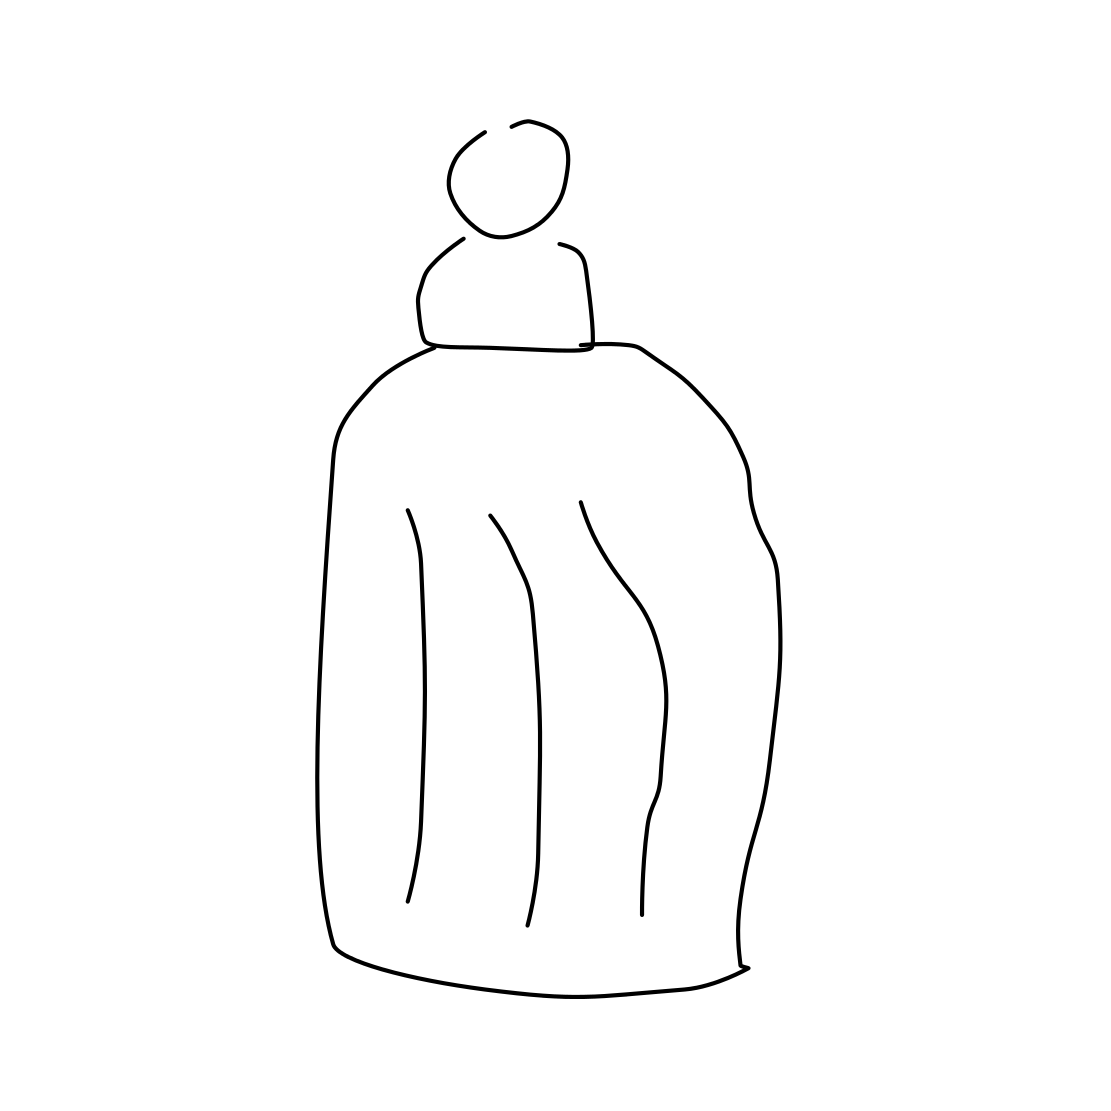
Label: fire hydrant